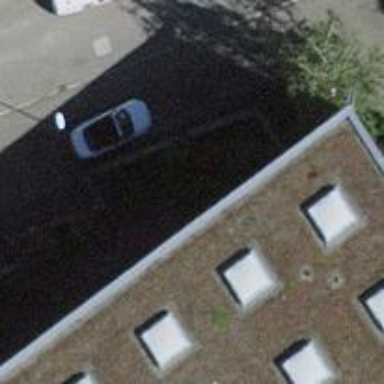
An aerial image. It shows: Car sharing facility.